Question: Basically, I have a dropdown menu that works individually and when you click on the button it opens, if you click on it again it closes. Now if i was to open another one at the same time then I have the issue of they are both open.

Now I'm certain that it must be really simple to close them before the isntances are open. However if you look at this fiddle: <URL>
If i was to simply remove all occurances with some JQuery:
'''
$('.dropdown-toggle').attr('aria-expanded',false);
$('.dropdown-menu').removeClass('open');
'''
Although this would in theory make it work, I cannot now click on the same button I have opened to close it. It simply does nothing, so I could remove:
'''
$('.dropdown-toggle').attr('aria-expanded',false);
'''
But then if i was to start swapping between buttons I have a problem where I have to click twice to open the other dropdown menu which I do not want to do.
I've been trying to find a way where I can go through '.each()' occurrence of '$('.dropdown-toggle')' to check if it's attribute ID is equal to the one that is clicked and if not remove the occurrence of said dropdown and change the aria-expaned to false but i've had no luck.
Any suggestions? Thanks.
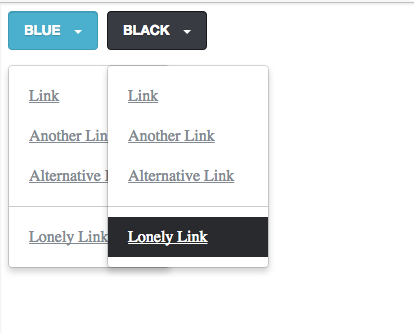
Answer: So here's my stab at it:
<URL>
What we did was change how you're calculating which elements to fire on:
'''
if ($(this).attr('aria-expanded') === "false") {
var menuID = $(this).attr('id'),
parentScope = $(this).parent().parent();
parentScope.find('ul').removeClass('open').attr('aria-expanded', false);
parentScope.find('ul[aria-labelledby=' + menuID + ']').addClass('open')
parentScope.find('button[aria-expanded=true]').attr('aria-expanded', false);
$(this).attr('aria-expanded', true);
}
'''
The 'parentScope' variable can be populated by any node that exists higher in the document hierarchy than the menu, so reasonably you could substitute the line
'''
var parentScope = $(this).parent().parent();
'''
with something like
'''
var parentScope = $(document.body);
'''
We're making sure that we're selecting all your 'ul' elements with this, before '.siblings()' was being constrained by the 'div.btn-group' elements.
Hope that helps.